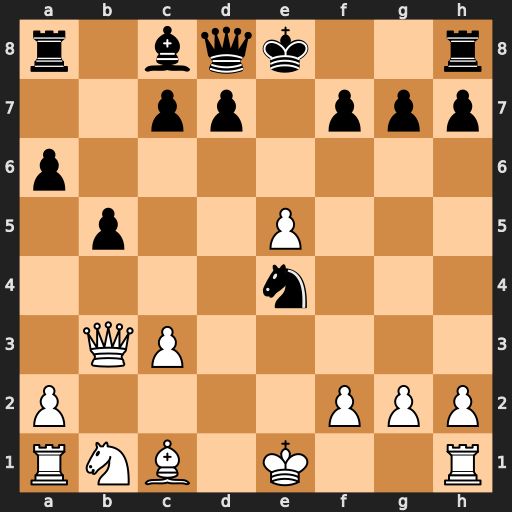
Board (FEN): r1bqk2r/2pp1ppp/p7/1p2P3/4n3/1QP5/P4PPP/RNB1K2R
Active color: w
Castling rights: KQkq
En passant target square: -
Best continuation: Qd5 Rb8 Qxe4